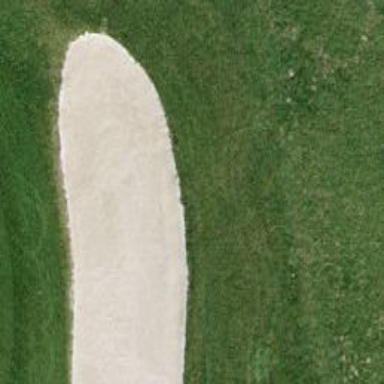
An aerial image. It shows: Sand bunker on golf course.